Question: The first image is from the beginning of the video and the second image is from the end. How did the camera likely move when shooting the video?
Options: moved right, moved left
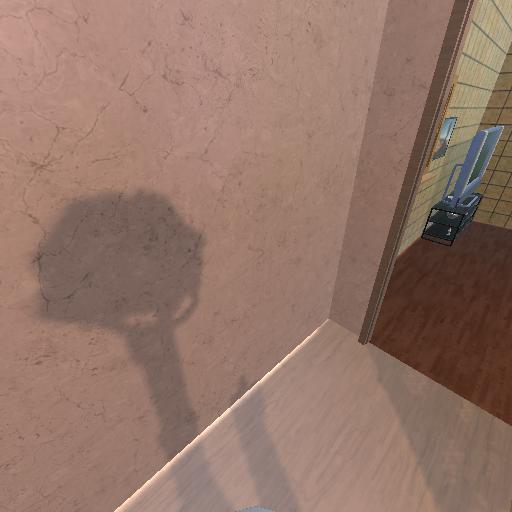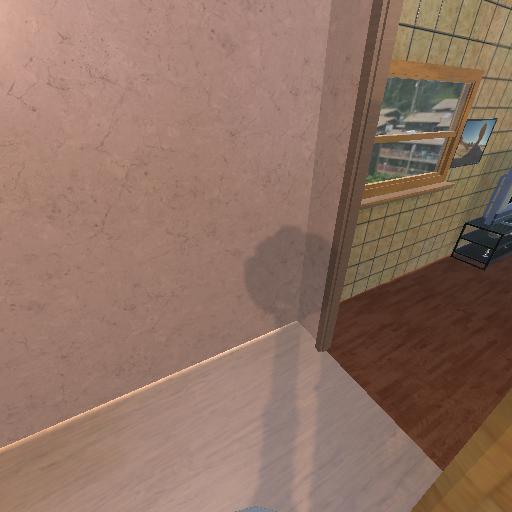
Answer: moved right